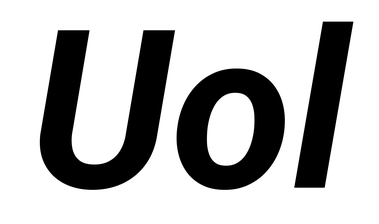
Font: Roboto-Italic_Bold_Italic